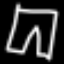
Label: pants